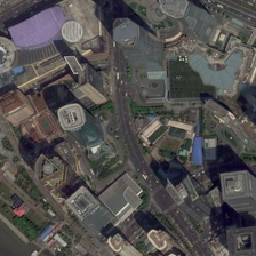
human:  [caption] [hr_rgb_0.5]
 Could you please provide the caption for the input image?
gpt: Big trees grow near the building.

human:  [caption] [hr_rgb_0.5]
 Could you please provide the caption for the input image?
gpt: A big tree was planted near the building.

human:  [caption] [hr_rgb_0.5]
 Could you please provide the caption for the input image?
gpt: Big trees were planted near the building.

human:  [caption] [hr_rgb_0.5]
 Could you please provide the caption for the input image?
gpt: They planted a big tree near the building.

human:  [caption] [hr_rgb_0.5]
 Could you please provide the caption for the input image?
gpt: They planted a big tree near the building.